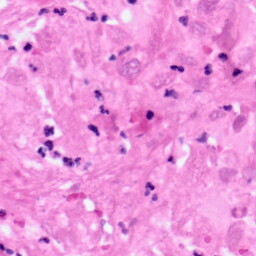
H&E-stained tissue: Pancreatic